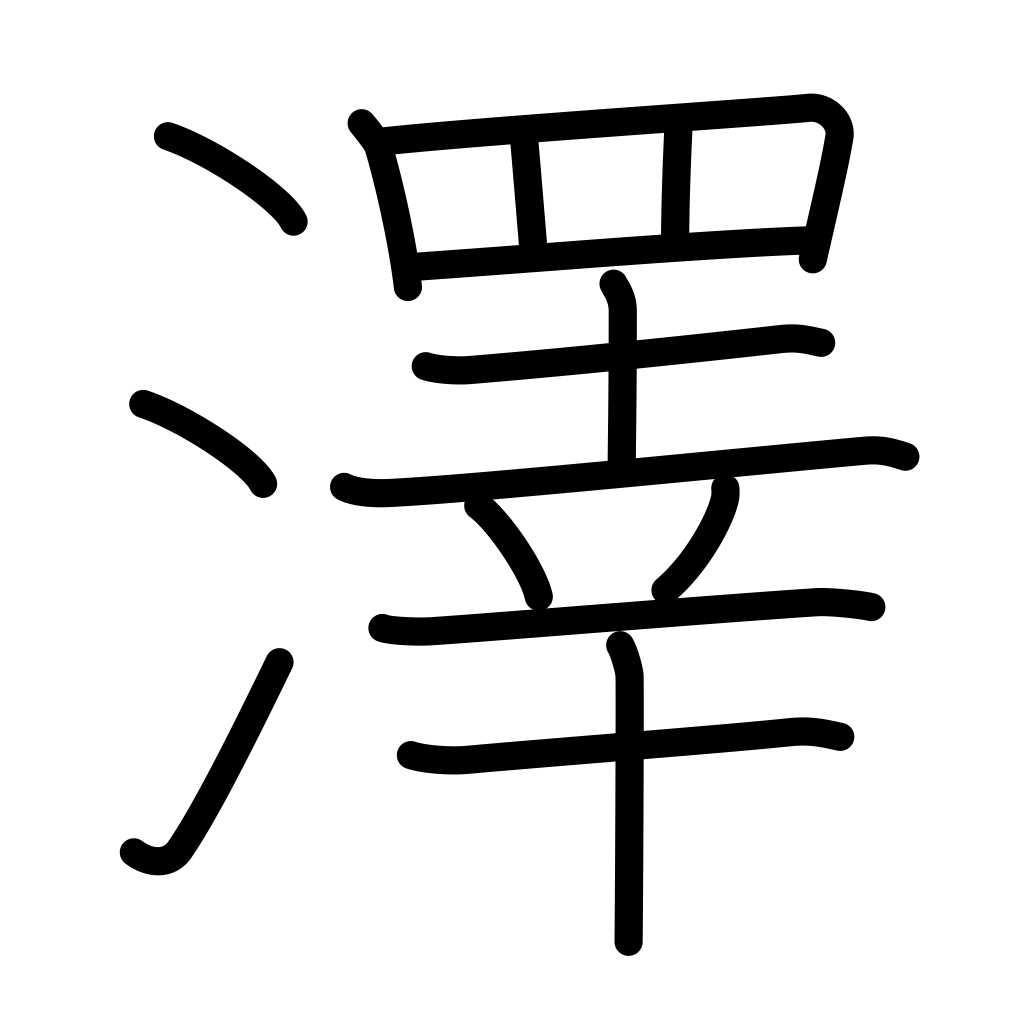
Meaning: swamp